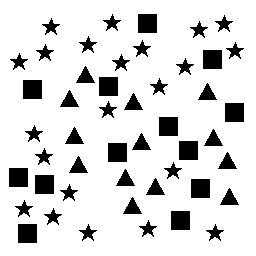
Squares: 13
Triangles: 13
Stars: 22
Total shapes: 48